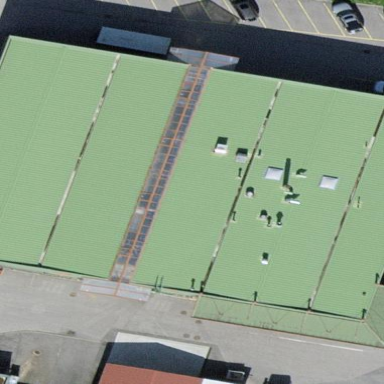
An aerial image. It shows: Industrial building.